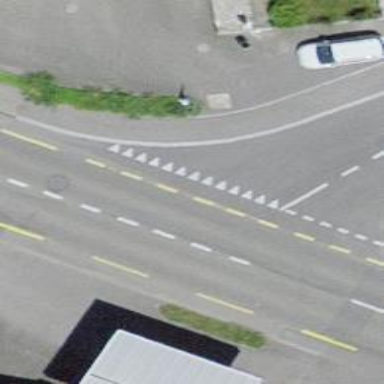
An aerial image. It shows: Secondary road with asphalt surface and dedicated cycle lane.